Question: i want to have design as exactly below by help of HTML 5 and CSS 3. Here is <URL> how i do it.

Here is the example codes
'''
<div class="header">Aksam Sizin Icin Onerdiklerimiz
<div class="skew"></div>
</div>
<div class="line"></div>
.header {
color: white;
font-size: 14px;
display: inline-block;
padding: 5px 10px;
background-color: #6b6a69;
position: relative;
}
.skew {
position: absolute;
-moz-transform: skewX(45deg);
-ms-transform: skewX(45deg);
-o-transform: skewX(45deg);
-webkit-transform: skewX(45deg);
transform: skewX(45deg);
right: -14px;
display: inline-block;
width: 40px;
height: 30px;
top: 0;
background: inherit;
z-index: -1;
}
.line {
height: 11px;
background-color: #6b6a69;
margin-top: -7px;
}
'''
As you have seen that i used 3 html element to build this. What i want to achieve is to give a gradient background-color for whole that design. But there are 3 different elements so i can only apply gradient for each element separately and that wouldn't look as i want.
So i am trying to achieve that design by only 1 element via CSS 3 features like transformations.
At least skewing only right side as in the picture via removing div.skew element would be an improvement for me.
If it is possible to do that so how can i do that ?
Edit: Here is <URL> how it looks when i apply gradient so that is why i want to simply remove extra elements for applying gradient to whole design.
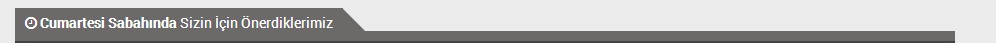
Answer: This would be an easier way to do it: <URL>
'''
<!DOCTYPE html>
<html lang="en">
<head>
<meta charset="utf-8">
<style>
.header {
color: white;
font-size: 14px;
padding: 0 0 20px 0;
background-color: #6b6a69;
position: relative;
background: -moz-linear-gradient(left, rgba(30,87,153,1) 0%, rgba(180,187,193,1) 100%); /* FF3.6+ */
background: -webkit-gradient(linear, left top, right top, color-stop(0%,rgba(30,87,153,1)), color-stop(100%,rgba(180,187,193,1))); /* Chrome,Safari4+ */
background: -webkit-linear-gradient(left, rgba(30,87,153,1) 0%,rgba(180,187,193,1) 100%);
background: -o-linear-gradient(left, rgba(30,87,153,1) 0%,rgba(180,187,193,1) 100%); /* Opera 11.10+ */
background: -ms-linear-gradient(left, rgba(30,87,153,1) 0%,rgba(180,187,193,1) 100%); /* IE10+ */
background: linear-gradient(to right, rgba(30,87,153,1) 0%,rgba(180,187,193,1) 100%); /* W3C */
overflow: hidden;
}
span {position: relative; display: inline-block; padding: 5px 10px 0 10px;}
span:after {
content: " ";
width: 2000px;
height: 0;
position: absolute;
border-top: 20px solid white;
border-right: 0 solid transparent;
border-bottom: 0 solid transparent;
border-left: 20px solid transparent;
left: 100%;
top: 0;
}
</style>
</head>
<body>
<div class="header">
<span>Aksam Sizin Icin Onerdiklerimiz</span>
</div>
</body>
</html>
'''